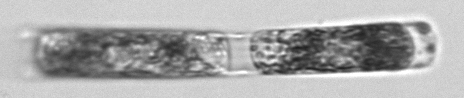
Label: Hemiaulus